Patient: sex M, age 66
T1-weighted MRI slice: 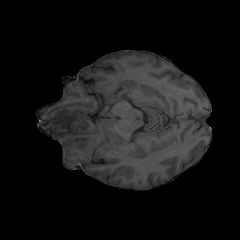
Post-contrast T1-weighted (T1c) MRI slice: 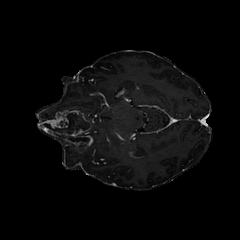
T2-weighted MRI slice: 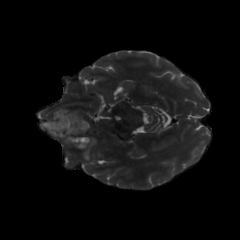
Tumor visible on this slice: yes
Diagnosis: Glioblastoma, IDH-wildtype
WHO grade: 4